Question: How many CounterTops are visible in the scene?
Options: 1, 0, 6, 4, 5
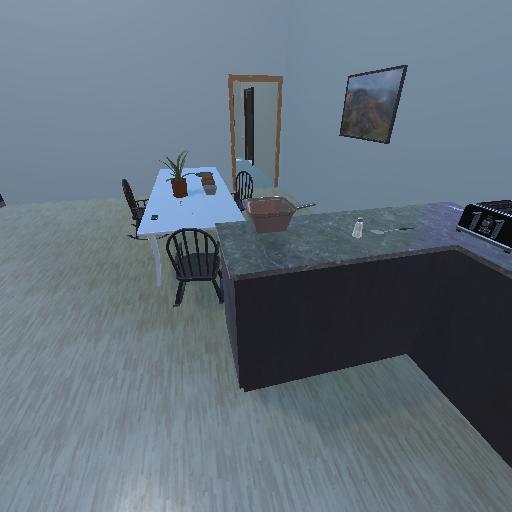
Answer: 1